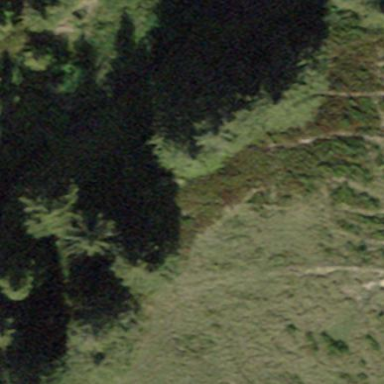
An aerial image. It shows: Forest area.